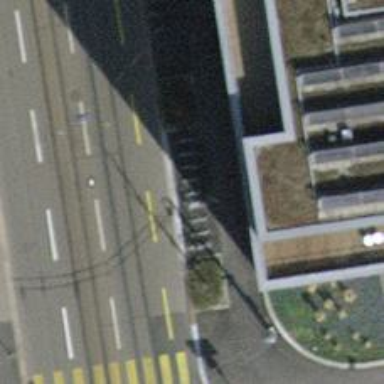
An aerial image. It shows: Bicycle parking area with stands available.